Aerial crown-view tile of a tropical tree (Barro Colorado Island, Panama), acquired 20241112:
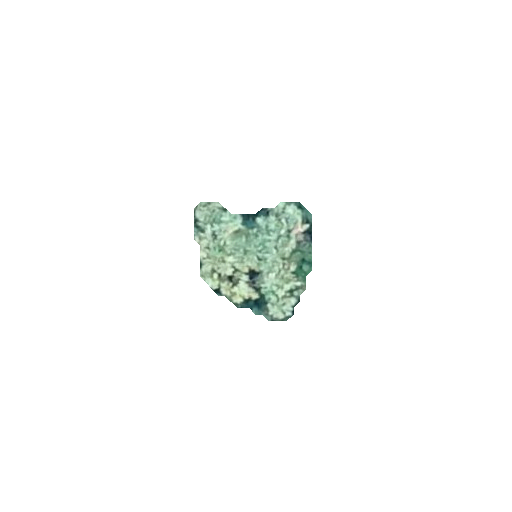
Species: Cecropia insignis
GBIF accepted scientific name: Cecropia insignis
Crown area: 16.733 m²